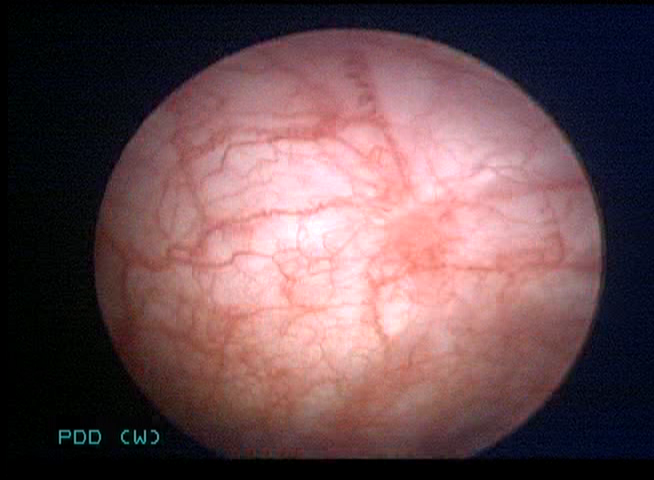
Modality: WLC
Class: Normal mucosa
Bladder cancer association: No